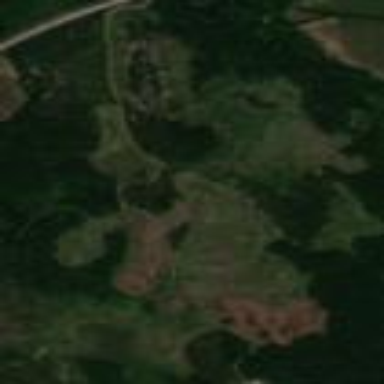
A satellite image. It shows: Forest area.